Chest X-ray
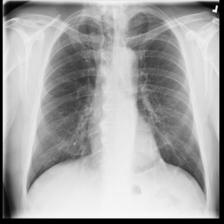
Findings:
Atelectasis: negative
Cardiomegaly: negative
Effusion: negative
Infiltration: negative
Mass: negative
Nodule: negative
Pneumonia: negative
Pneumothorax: negative
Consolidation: negative
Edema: negative
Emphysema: negative
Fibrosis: negative
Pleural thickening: negative
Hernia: negative